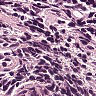
Metastatic tissue present: no